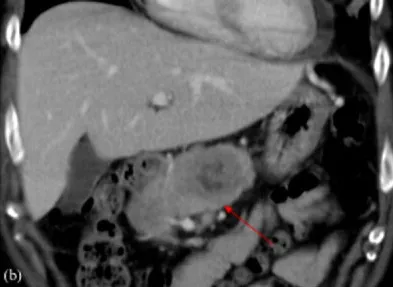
Coronal. Views: Poor enhancing mass lesion at the body of pancreas with encasement of the superior mesenteric vein.
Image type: radiology (ct)